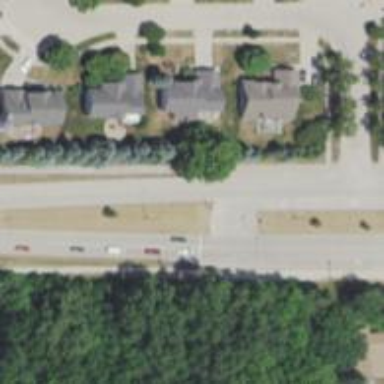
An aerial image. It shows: Secondary road with separate sidewalk.